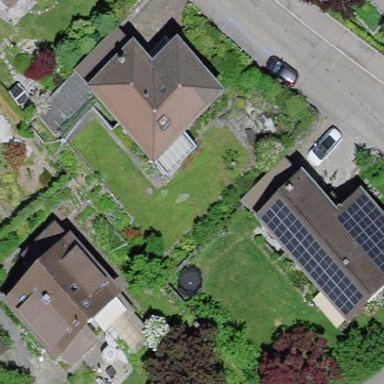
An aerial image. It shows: Hipped roof house.